Interaction volume radius: 5 \u00c5
Interaction volume height: 35 \u00c5
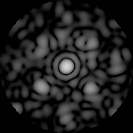
Disorder parameter: 0.6056